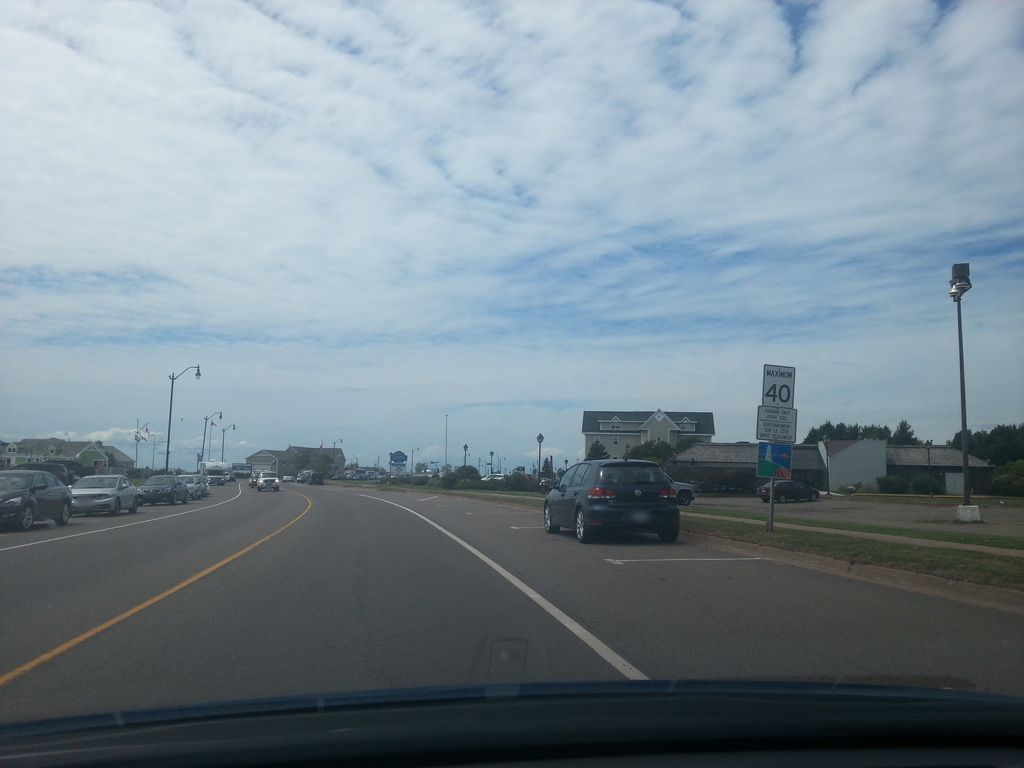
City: charlottetown